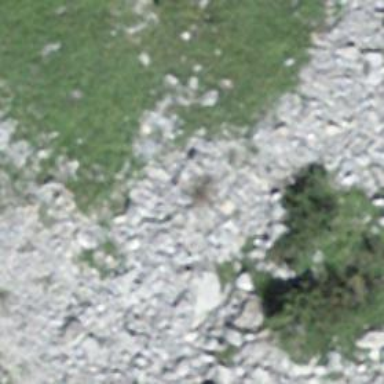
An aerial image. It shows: Natural scree.